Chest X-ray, PA view. Patient: 66 years old, sex M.
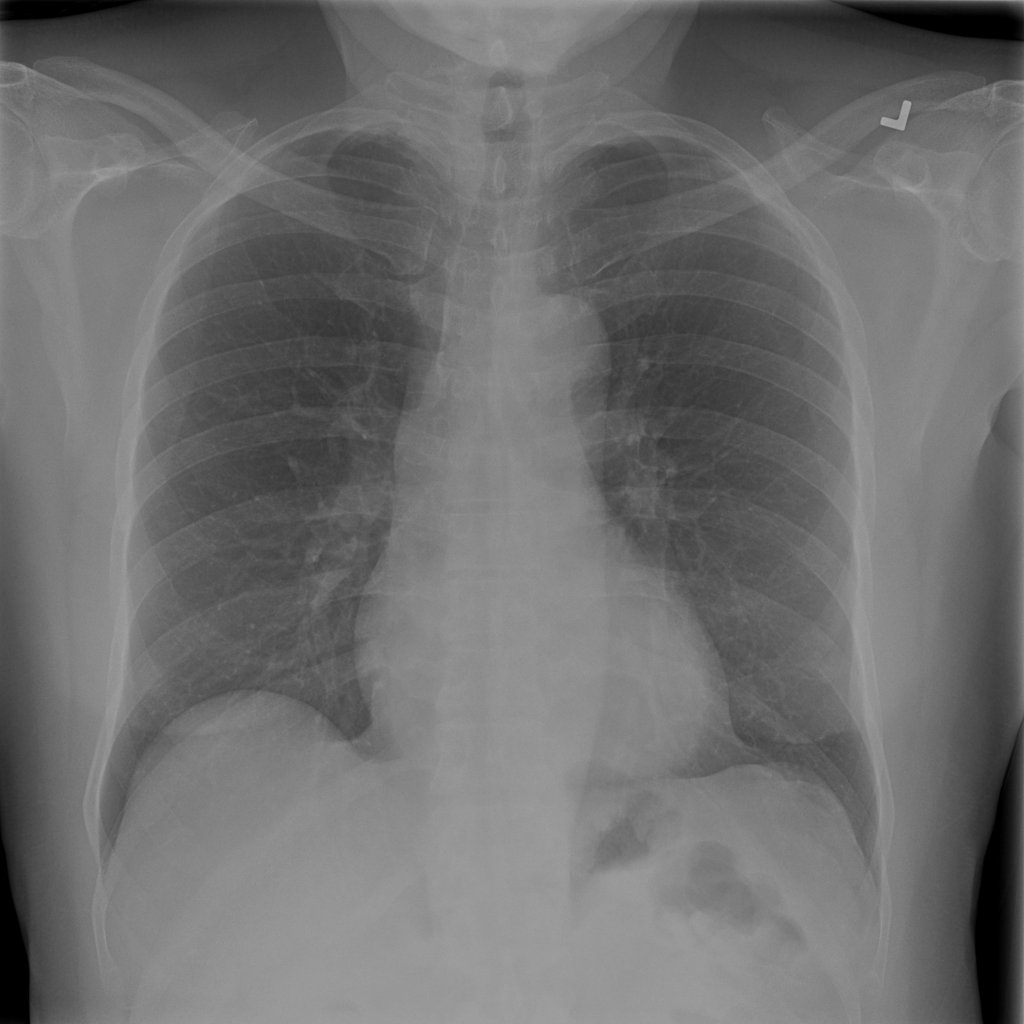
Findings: No Finding